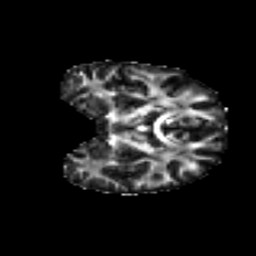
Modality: FA
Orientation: coronal
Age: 33
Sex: female
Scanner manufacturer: ge
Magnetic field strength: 3 T
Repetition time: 7.8 s
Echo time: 0.0606 s